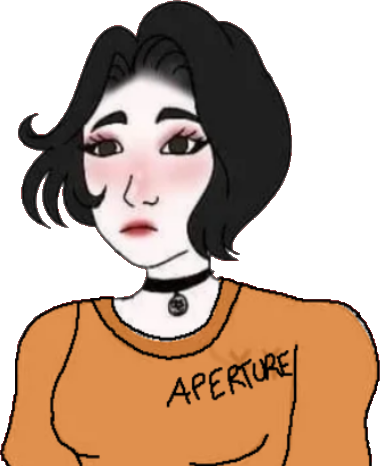
Label: 5_Doomer_Girl